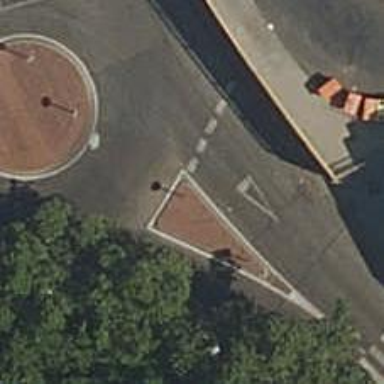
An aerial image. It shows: Roundabout on residential road with asphalt surface.